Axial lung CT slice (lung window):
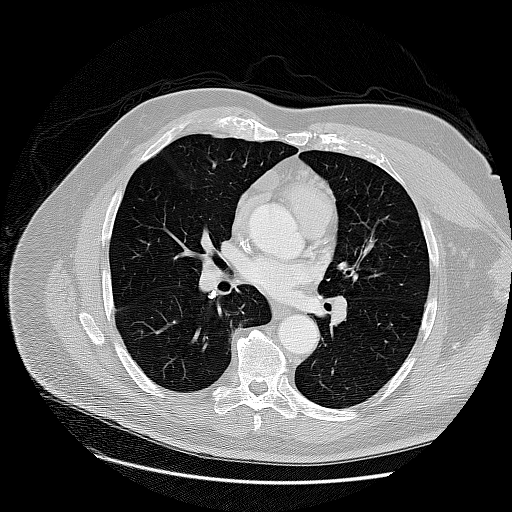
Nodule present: no